Question:
Hi. I am using image() to show my two dimensional matrix as a heatmap, but the problem is that high values are showed in blue colors (cold ones). How to reverse the colors? Thank You for all replies.
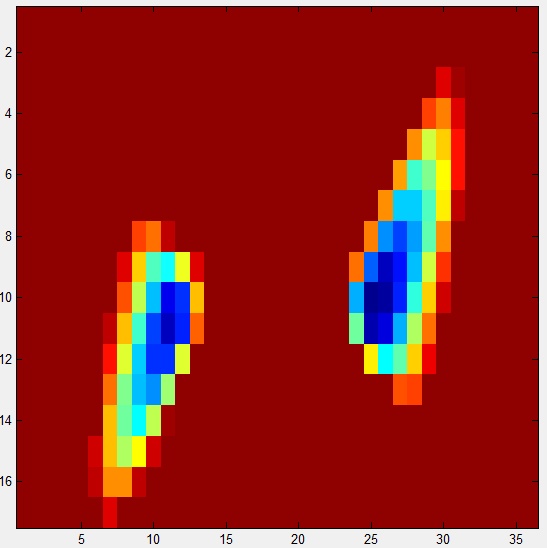
Answer: From <URL>'
---
Or else you could just invert the image itself before showing it rather than the colourmap. I'm assuming either your data goes from 0 - 1 or from 0 - 255 so instead of
'imshow(I)' or 'imagesc(I)' or ... 'image(I)'? you can go 'imshow(1 - I)' or 'imshow(255 - I)'
---
otherwise you could <URL>.